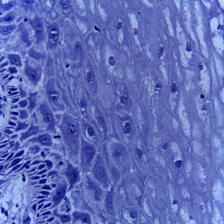
Diagnosis: Normal